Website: walmart
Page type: billing-address
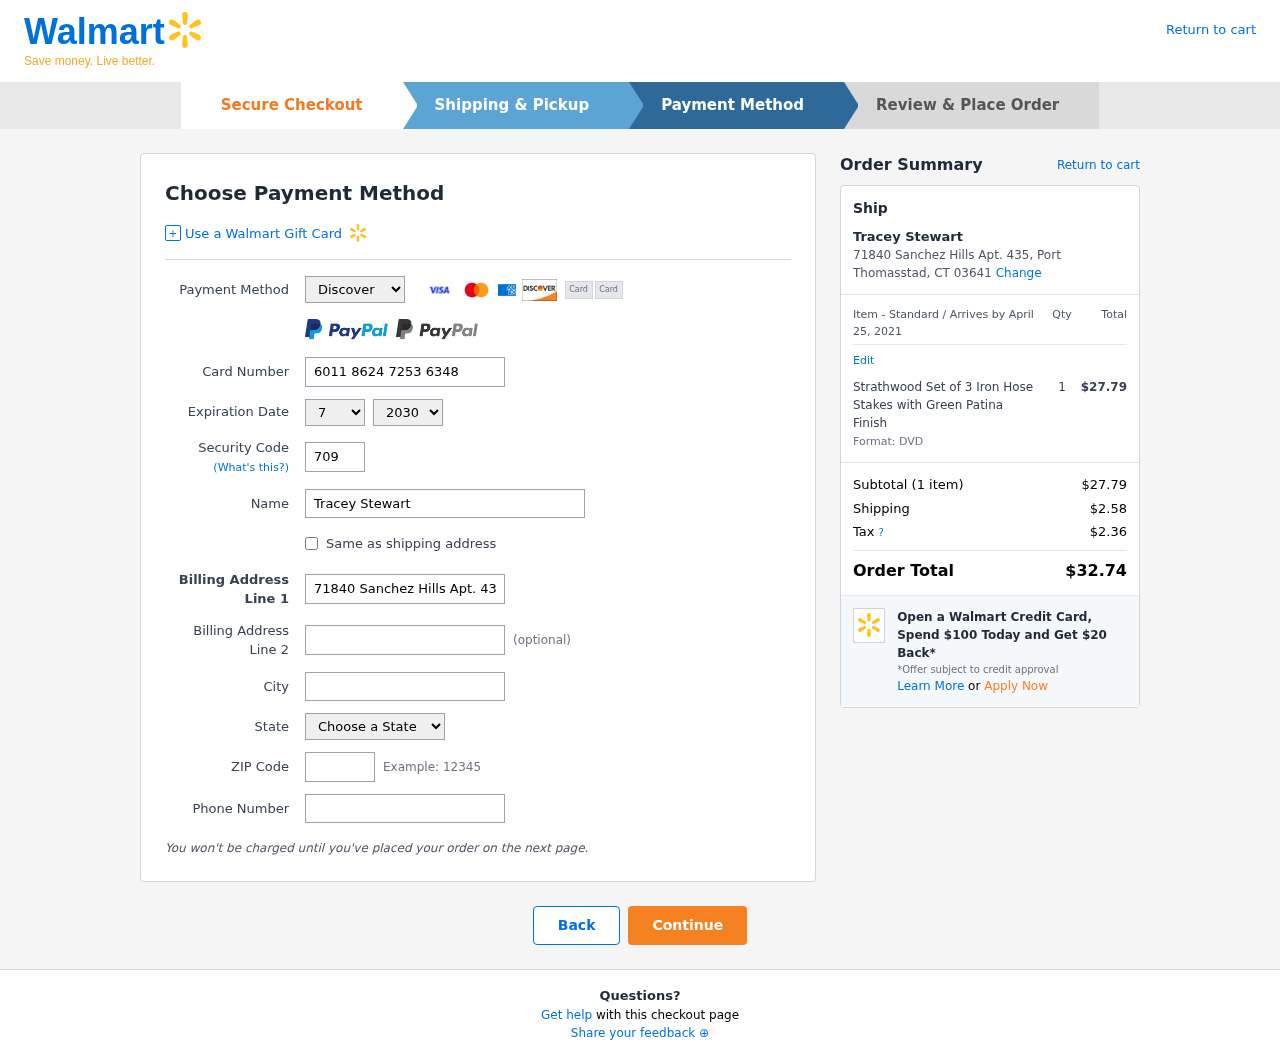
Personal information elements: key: PII_CARD_CVV
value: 709
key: PII_CARD_EXPIRY_MONTH
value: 07
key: PII_CARD_EXPIRY_YEAR
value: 30
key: PII_CARD_NUMBER
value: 6011 8624 7253 6348
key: PII_CARD_TYPE
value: Discover
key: PII_CITY
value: Port Thomasstad
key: PII_CITY_STATE_ZIP
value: Port Thomasstad, CT 03641
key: PII_FULLNAME
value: Tracey Stewart
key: PII_PHONE
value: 8509777254
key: PII_POSTCODE
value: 03641
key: PII_STATE
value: Connecticut
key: PII_STREET
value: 71840 Sanchez Hills Apt. 435
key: PII_FULLNAME2
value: Tracey Stewart
Product elements: key: PRODUCT1_NAME
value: Strathwood Set of 3 Iron Hose Stakes with Green Patina Finish
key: PRODUCT1_PRICE
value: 27.79
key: PRODUCT1_QUANTITY
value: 1
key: PRODUCT1_DESC
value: Format: DVD
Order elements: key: ORDER_DELIVERY_DATE
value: April 25, 2021
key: ORDER_NUM_ITEMS
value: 1
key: ORDER_SUBTOTAL
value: $27.79
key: ORDER_SHIPPING_COST
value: $2.58
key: ORDER_TAX
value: $2.36
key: ORDER_TOTAL
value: $32.74